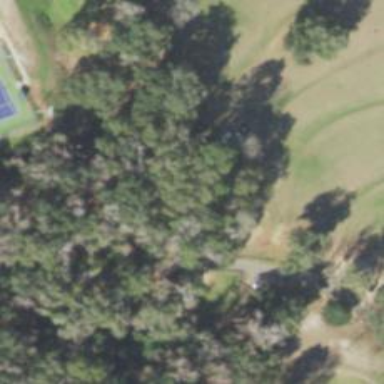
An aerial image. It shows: Disc golf basket.